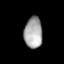
Tissue: lung
Cell type: Myeloid cells
Senescence score: 0.5399
Nuclear area (px): 553
Mean DAPI intensity: 166.837